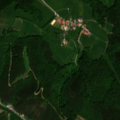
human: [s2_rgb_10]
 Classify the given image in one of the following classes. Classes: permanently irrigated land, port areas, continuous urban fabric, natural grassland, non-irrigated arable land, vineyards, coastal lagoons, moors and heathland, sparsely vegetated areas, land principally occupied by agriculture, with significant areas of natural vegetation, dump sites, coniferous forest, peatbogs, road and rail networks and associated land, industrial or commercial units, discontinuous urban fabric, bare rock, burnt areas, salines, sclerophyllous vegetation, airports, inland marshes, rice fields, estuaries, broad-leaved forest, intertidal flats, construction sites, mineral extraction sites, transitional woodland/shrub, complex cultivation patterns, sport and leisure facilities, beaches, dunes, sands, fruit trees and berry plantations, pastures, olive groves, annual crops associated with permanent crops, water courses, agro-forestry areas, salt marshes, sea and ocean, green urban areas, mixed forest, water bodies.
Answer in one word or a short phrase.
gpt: discontinuous urban fabric, non-irrigated arable land, pastures, broad-leaved forest, mixed forest